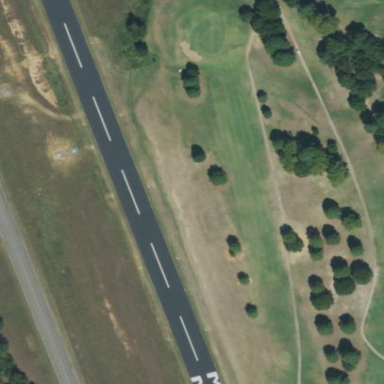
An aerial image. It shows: Golf fairway surrounded by grass.